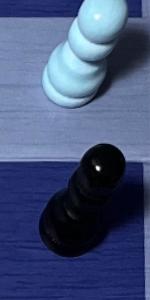
Label: Pawn_Black